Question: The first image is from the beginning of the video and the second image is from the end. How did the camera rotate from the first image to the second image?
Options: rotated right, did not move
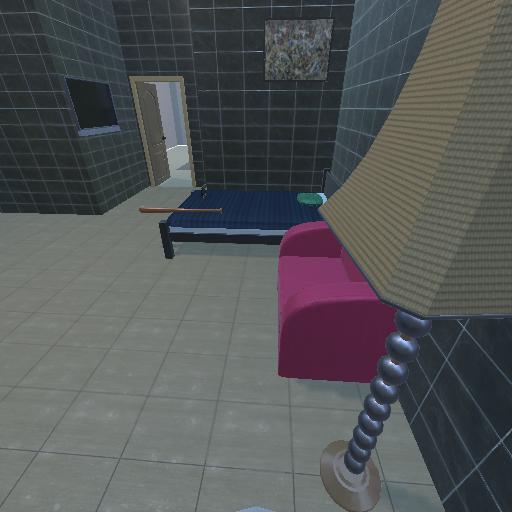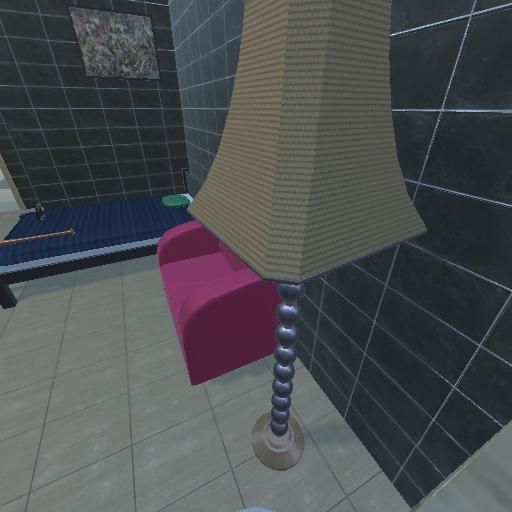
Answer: rotated right